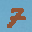
Label: 7